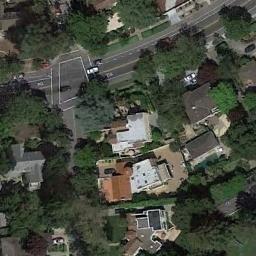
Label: intersection